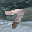
Label: 7